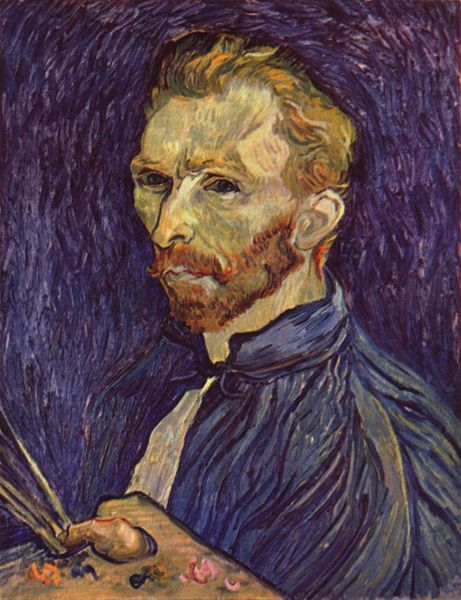
Titel: Selbstporträt mit Palette
Künstler: Vincent van Gogh
Standort: New York (New York)
Institution: Collection Mrs. John Hay Whitney
Schlagwörter: blau, gemälde, hand, haut, kopf, mann, umhang, weiß, cezanne, impressionismus, ocker, braun, daumen, finger, frisur, grau, haar, hintergrund, holz, licht, nase, ohr, orange, schwarz, stirn, blick, rot, beige, expressionismus, malerei, schleife, bart, hemd, augen, falten, gesicht, inkarnat, kragen, vollbart, hals, portrait, porträt, öl, pastos, auge, haare, mantel, schnüre, augenbrauen, lippen, locke, rosa, schulter, farbig, wangen, moderne, farben, farbe, lila, violett, van gogh, duktus, halstuch, maler, ölfarbe, selbstporträt, striche, griff, rothaarig, gogh, loch, künstler, selbstbildnis, kittel, wägen, palette, pinsel, pinselduktus, nasenloch, selbstportät, ohrmuschel, vincent van gogh, betrachten, wellig, kravatte, selbstportrait, wangenknochen, halbprofil, runzeln, rotbraun, erscheinung, pinse, nas, nasenspitze, vincent, sinn, mischung, pallette, grlb, blaue reiter, farbpalette, kantig, selbstbildniss, pastose malweise, malakt, malerkittel, stirnlocke, kust, orhen, halsschnüre, frabpallette, kitell